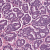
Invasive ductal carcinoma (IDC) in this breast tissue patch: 1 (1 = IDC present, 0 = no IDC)